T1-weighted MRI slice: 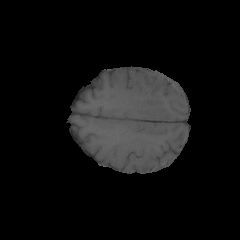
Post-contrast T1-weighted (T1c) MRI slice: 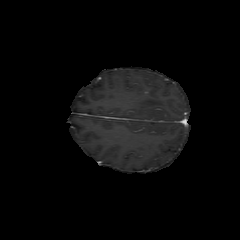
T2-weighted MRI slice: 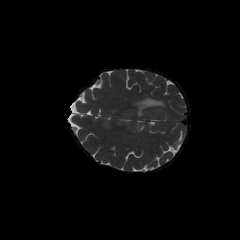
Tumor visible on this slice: yes